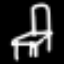
Label: chair